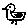
Label: bird